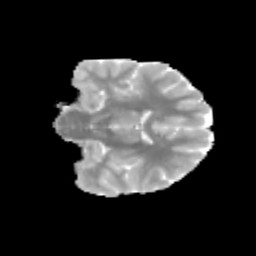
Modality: MD
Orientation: coronal
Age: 11
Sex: female
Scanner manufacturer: siemens
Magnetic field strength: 3 T
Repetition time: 3.8 s
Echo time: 0.07 s